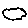
Label: cloud